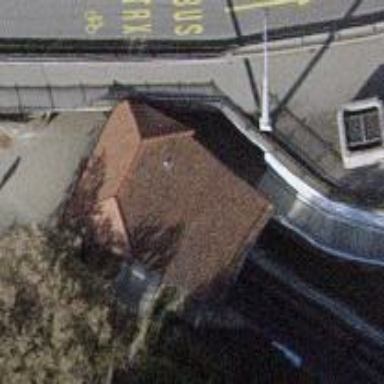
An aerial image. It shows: Funicular railway passing through tunnel.